Question: I have this xaml code:
'''
<DataGridTextColumn Header="number" Binding="{Binding Path=Number, Mode=OneWay}" Width="70" CanUserResize="False" >
<DataGridTextColumn.CellStyle>
<Style>
<Setter Property="FrameworkElement.HorizontalAlignment" Value="Center" />
</Style>
</DataGridTextColumn.CellStyle>
</DataGridTextColumn>
<DataGridTextColumn Header="Status" Binding="{Binding Path=ProcessingState}" Width="100">
<DataGridTextColumn.CellStyle>
<Style>
<Setter Property="FrameworkElement.HorizontalAlignment" Value="Center" />
</Style>
</DataGridTextColumn.CellStyle>
</DataGridTextColumn>
'''
but when it shows on screen, it generate this view:

As can be seen, the cells are not aligned with header. How can I make them aligned?
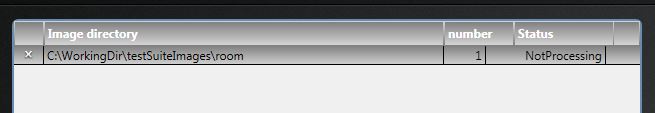
Answer: If you just want to centre the text in the cells, then you could use a 'DataGridTemplateColumn' like this:
'''
<DataGrid ItemsSource="{Binding SalesPeriods}" AutoGenerateColumns="False">
<DataGrid.Columns>
<DataGridTemplateColumn Header="number" Width="70" CanUserResize="False">
<DataGridTemplateColumn.CellTemplate>
<DataTemplate>
<TextBlock Text="{Binding Path=Number, Mode=OneWay}"
HorizontalAlignment="Center" />
</DataTemplate>
</DataGridTemplateColumn.CellTemplate>
</DataGridTemplateColumn>
<DataGridTemplateColumn Header="Status" Width="100">
<DataGridTemplateColumn.CellTemplate>
<DataTemplate>
<TextBlock Text="{Binding Path=ProcessingState, Mode=OneWay}"
HorizontalAlignment="Center" />
</DataTemplate>
</DataGridTemplateColumn.CellTemplate>
</DataGridTemplateColumn>
</DataGrid.Columns>
</DataGrid>
'''
If you prefer to use a 'DataGridTextColumn', then you could still achieve this goal using the 'ElementStyle' property:
'''
<DataGridTextColumn Header="number" Binding="{Binding Path=Year, Mode=OneWay}"
Width="70" CanUserResize="False" >
<DataGridTextColumn.ElementStyle>
<Style TargetType="{x:Type TextBlock}">
<Setter Property="HorizontalAlignment" Value="Center" />
</Style>
</DataGridTextColumn.ElementStyle>
</DataGridTextColumn>
'''